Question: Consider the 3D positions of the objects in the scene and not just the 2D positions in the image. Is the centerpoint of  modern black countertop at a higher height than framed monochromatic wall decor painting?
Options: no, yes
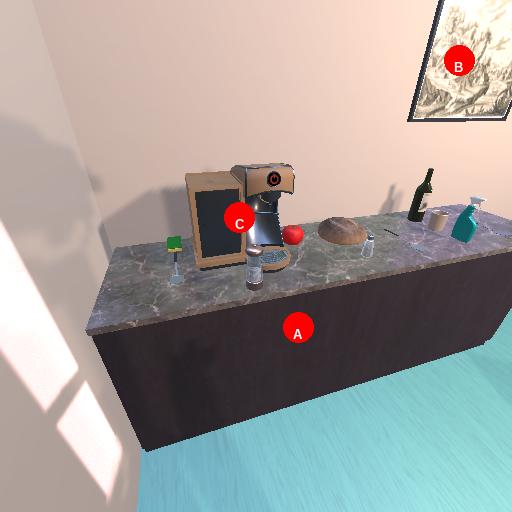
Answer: no